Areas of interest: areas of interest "Shopping Mall"
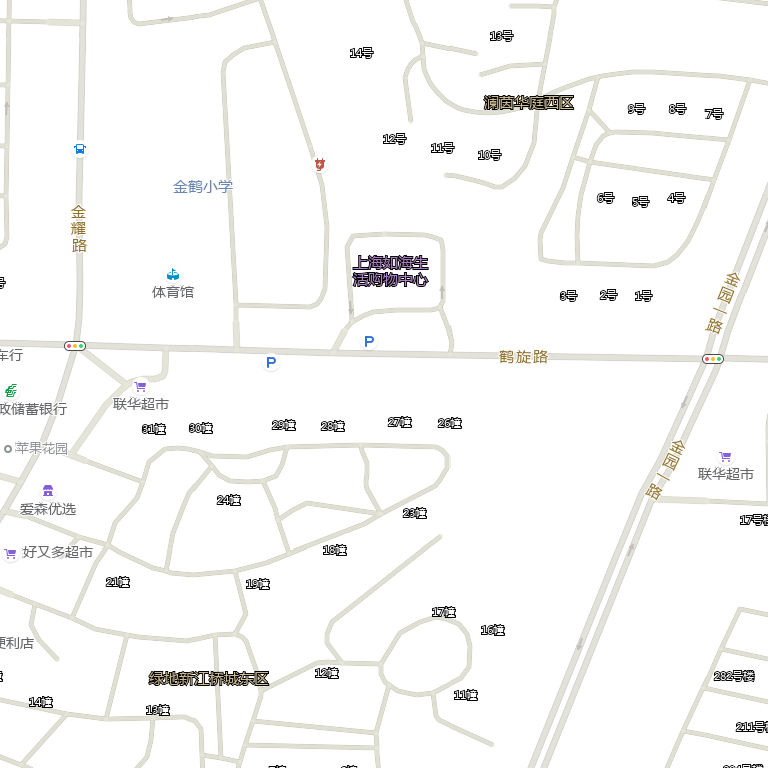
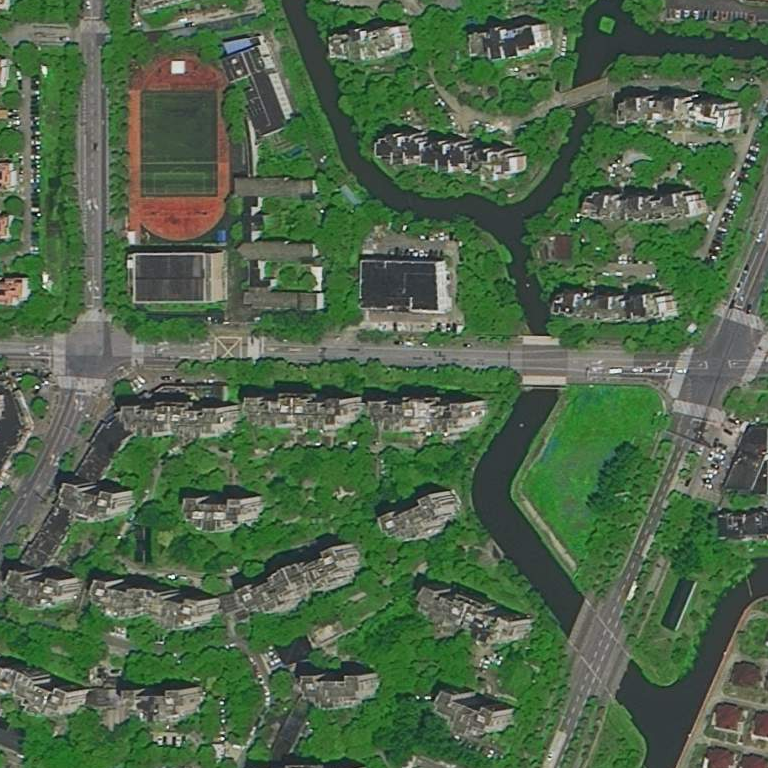